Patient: sex F, age 64
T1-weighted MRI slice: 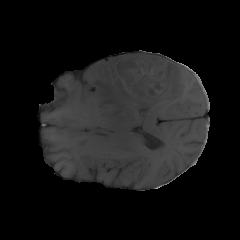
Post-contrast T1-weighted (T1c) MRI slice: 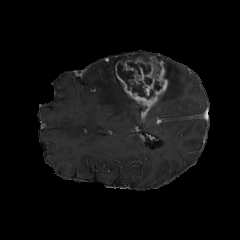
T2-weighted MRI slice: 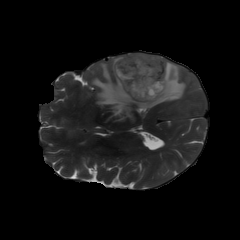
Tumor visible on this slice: yes
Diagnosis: Glioblastoma, IDH-wildtype
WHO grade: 4